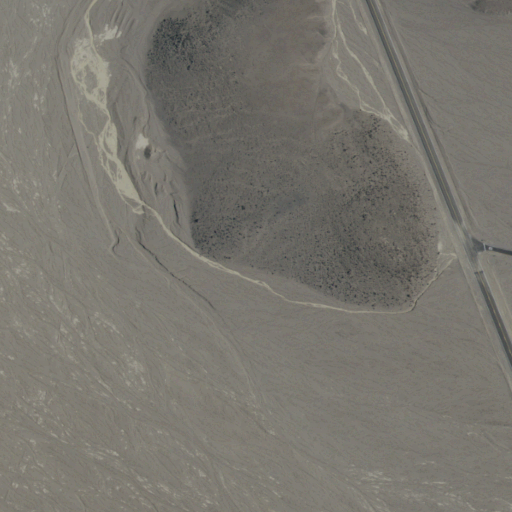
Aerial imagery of mountain in California named Mars Hill containing barren land, high intensity development, medium intensity development, and shrub